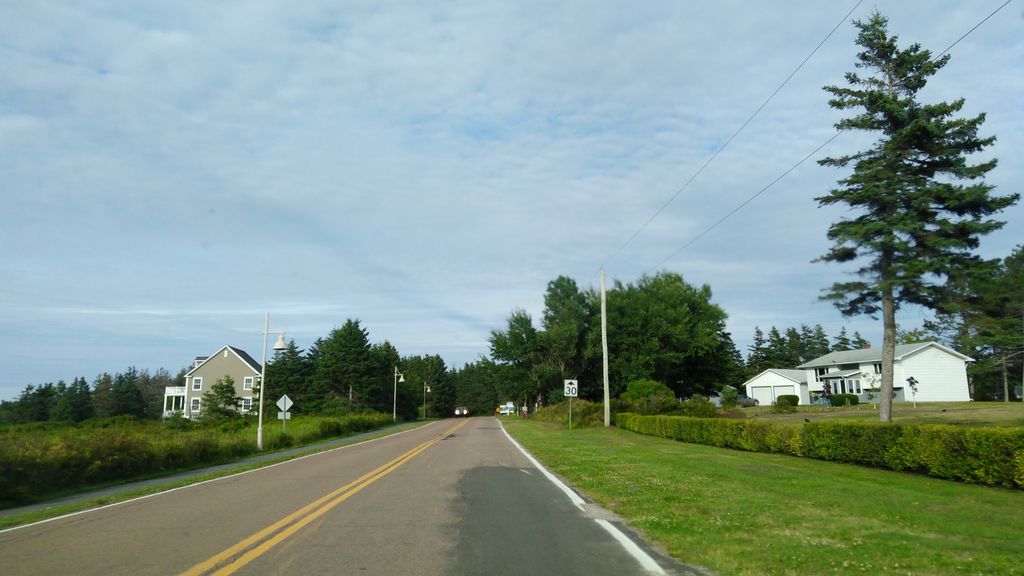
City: charlottetown